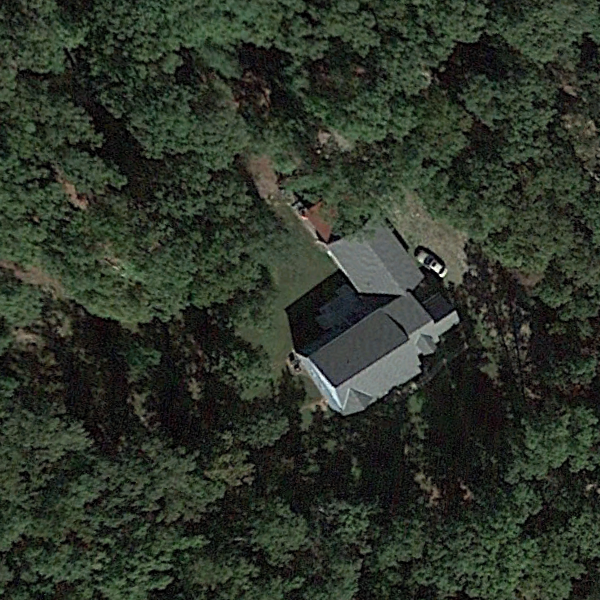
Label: SparseResidential